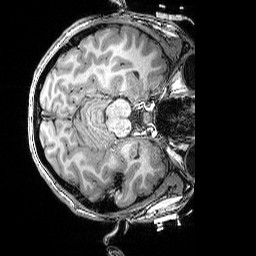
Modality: T1w
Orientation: axial
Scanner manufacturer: siemens
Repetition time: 2.25 s
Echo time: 0.00418 s